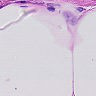
Metastatic tissue present: no